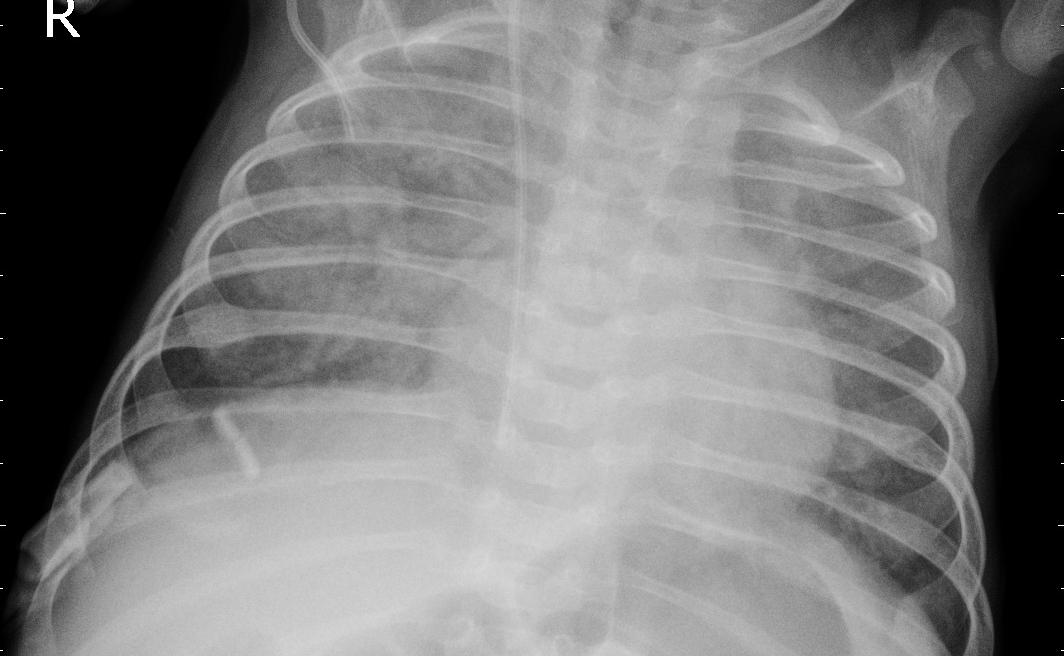
Diagnosis: PNEUMONIA